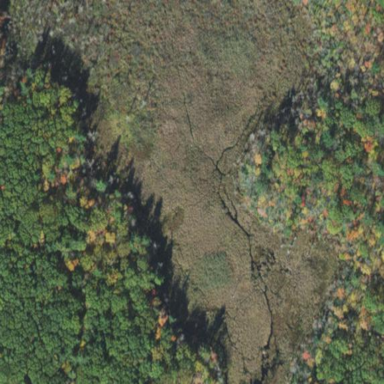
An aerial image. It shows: Wetland area characterized by wet meadow.